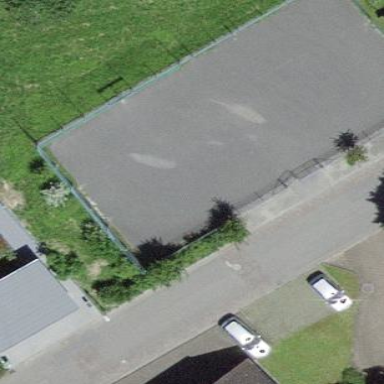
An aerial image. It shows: Multi-sport pitch on leisure land.